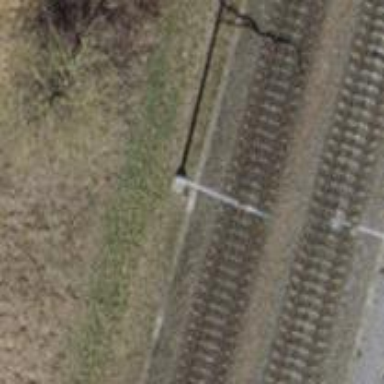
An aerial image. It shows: Single-track railway with electrified contact lines.